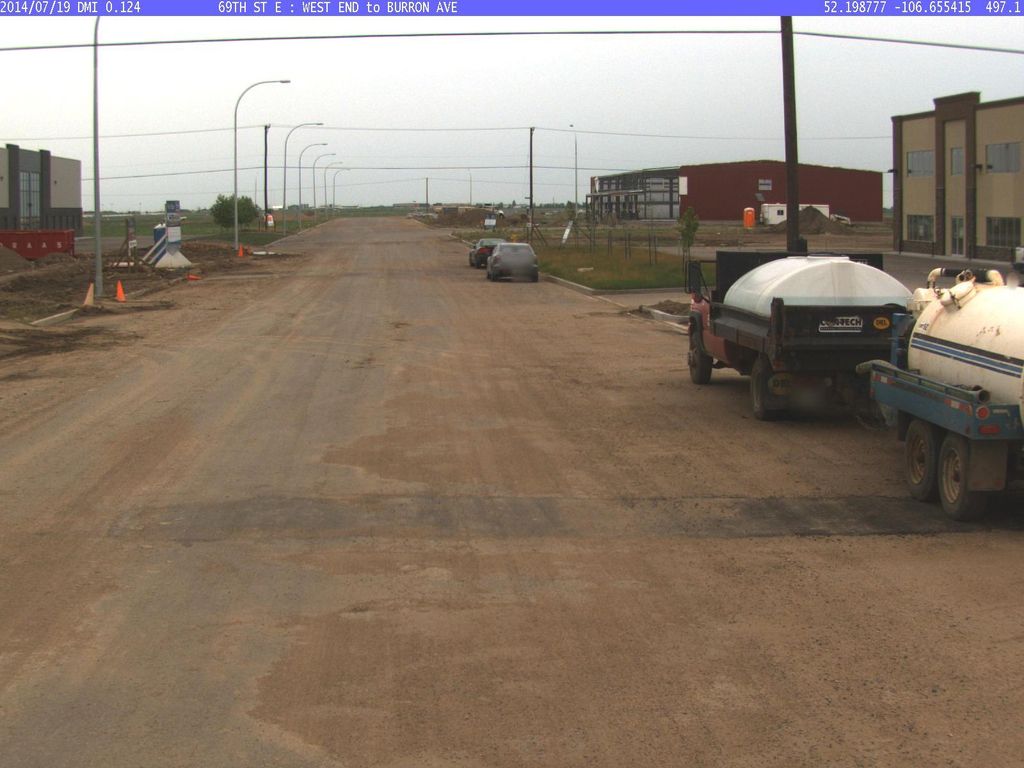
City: saskatoon